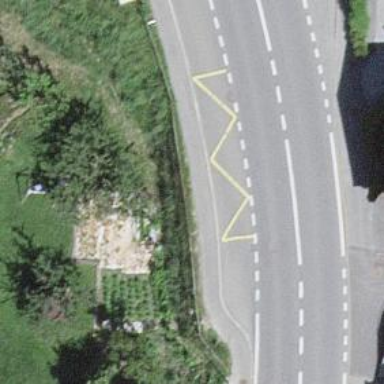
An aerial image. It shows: Bus stop with platform for public transport.